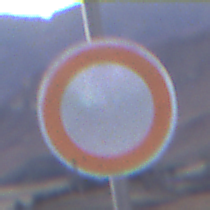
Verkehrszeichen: VerbotFahrzeugeAllerArt
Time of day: Dusk
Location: Outdoor (Nature)
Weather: Clear
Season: NotSpecified
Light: Natural